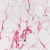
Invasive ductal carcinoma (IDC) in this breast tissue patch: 0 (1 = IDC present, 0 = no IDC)